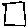
Label: square